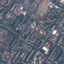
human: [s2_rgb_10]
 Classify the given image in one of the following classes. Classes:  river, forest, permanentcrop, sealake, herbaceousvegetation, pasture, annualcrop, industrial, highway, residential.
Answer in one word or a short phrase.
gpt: Residential